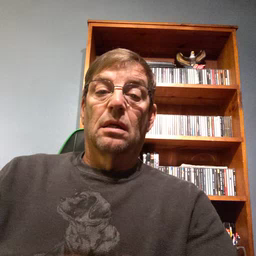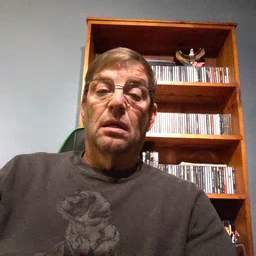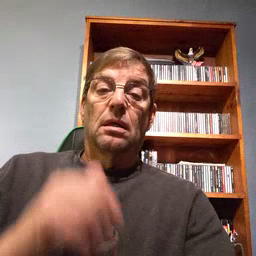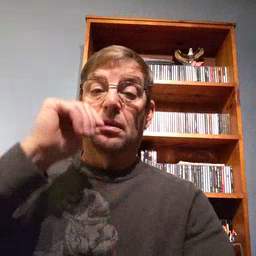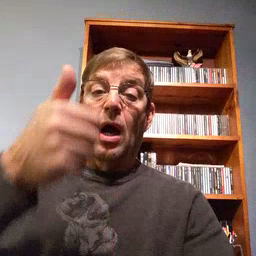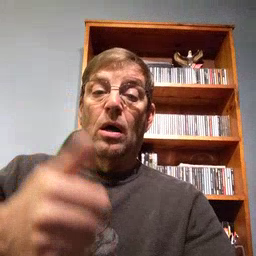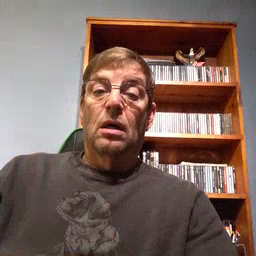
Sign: tomorrow